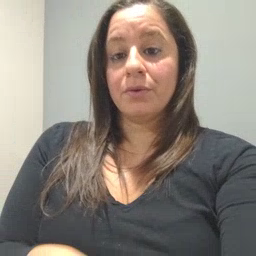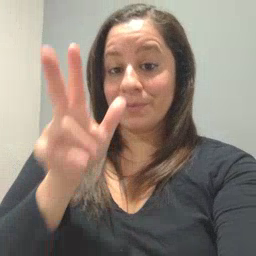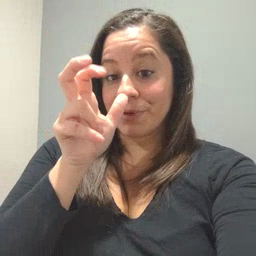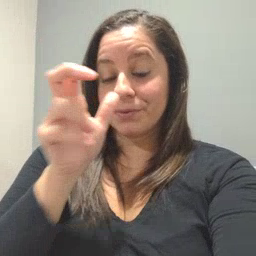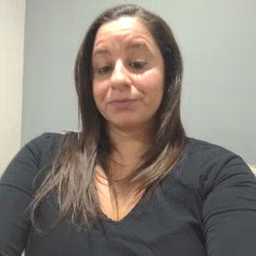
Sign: bug